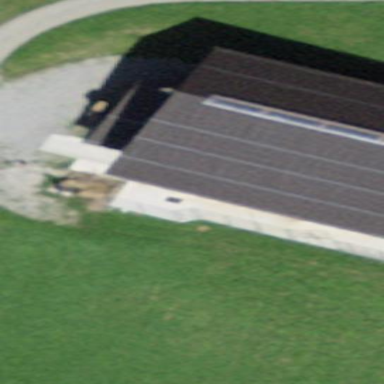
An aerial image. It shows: Barn.